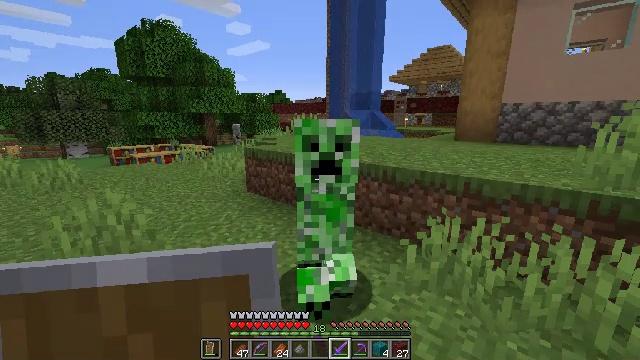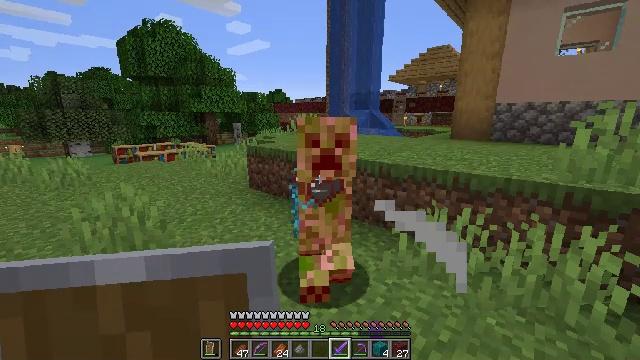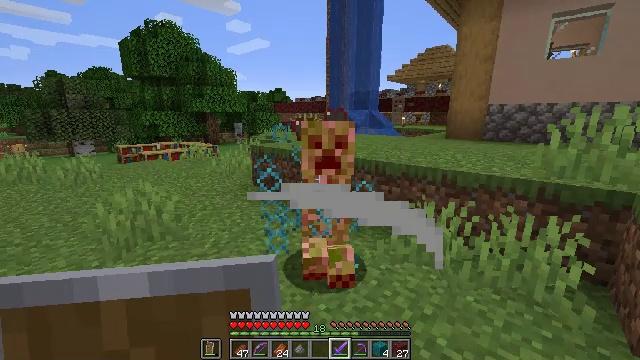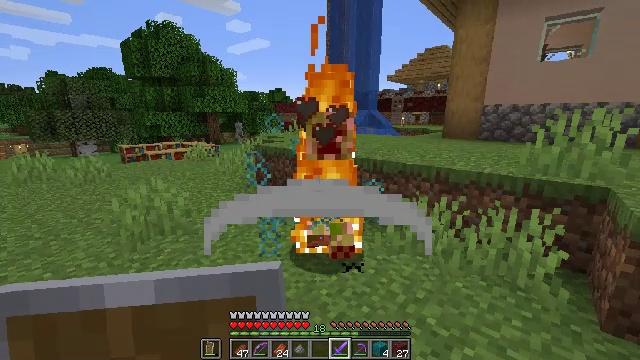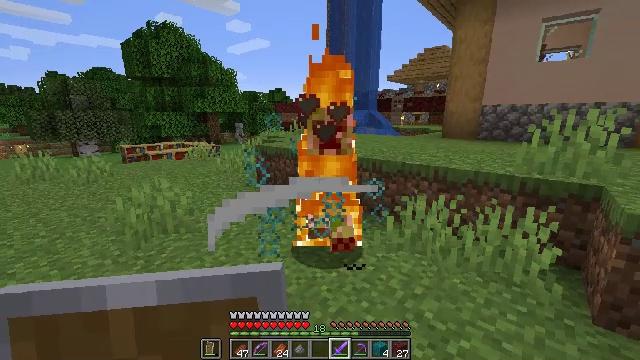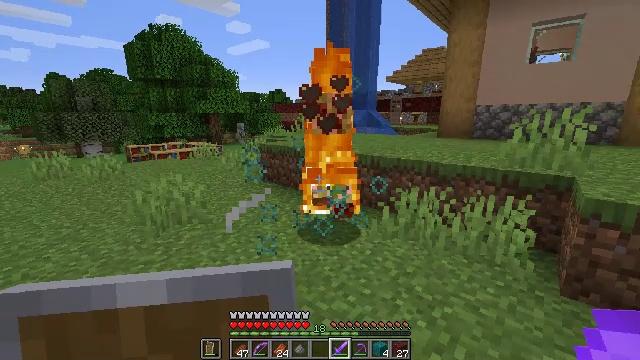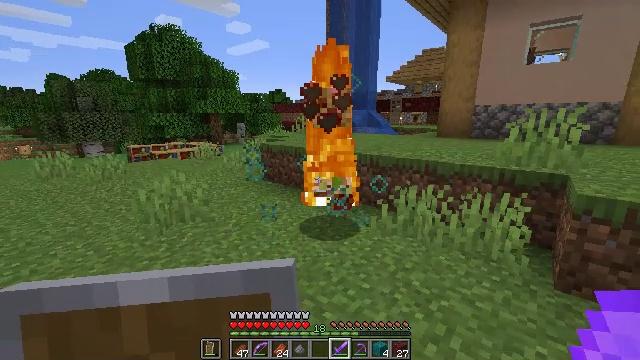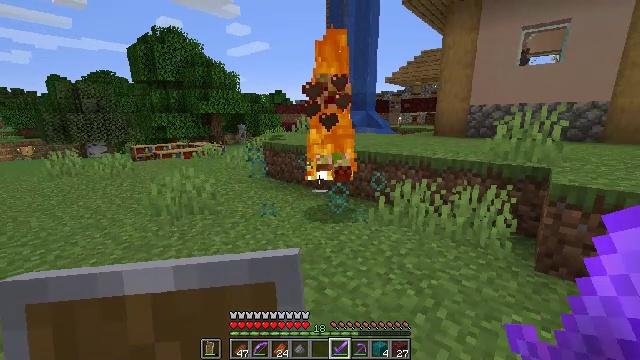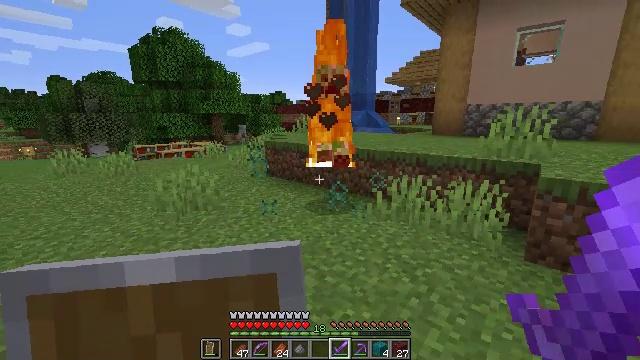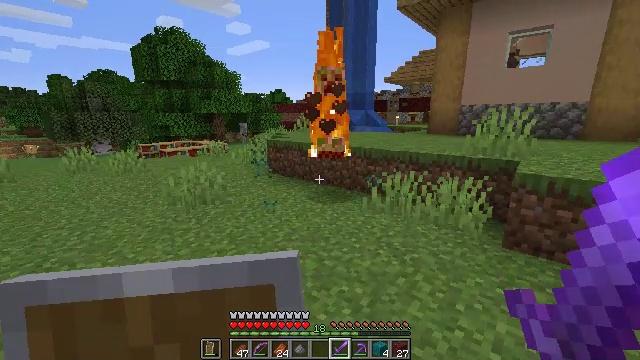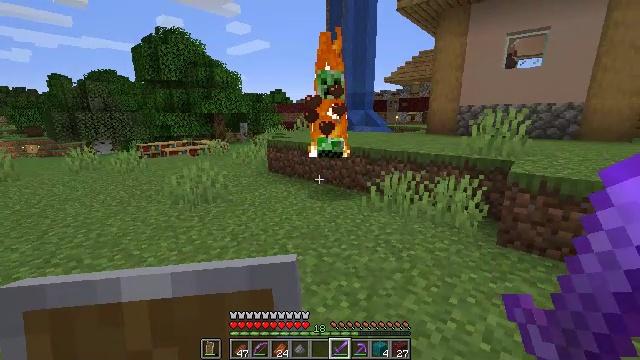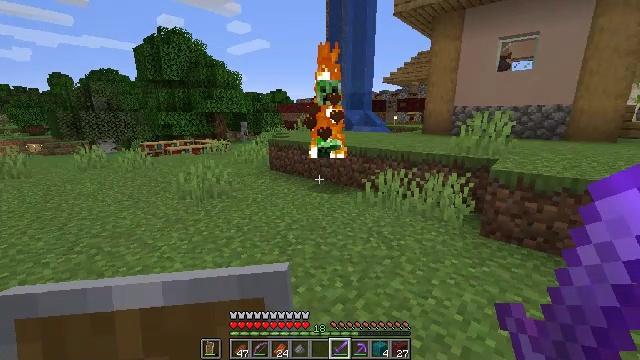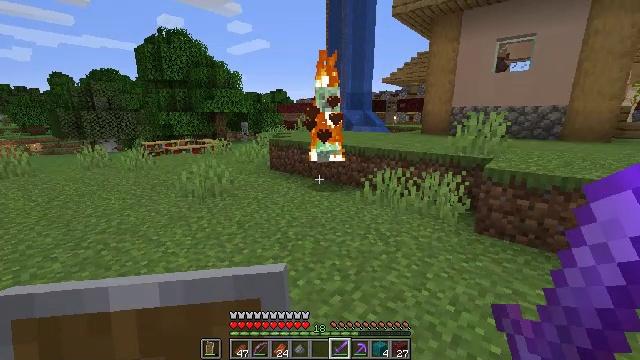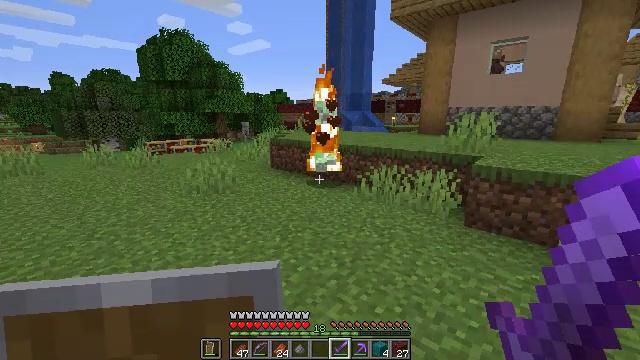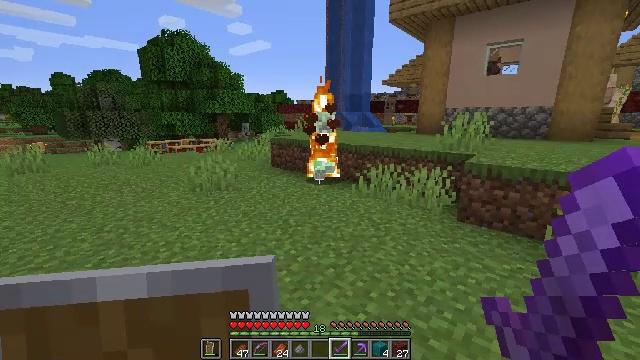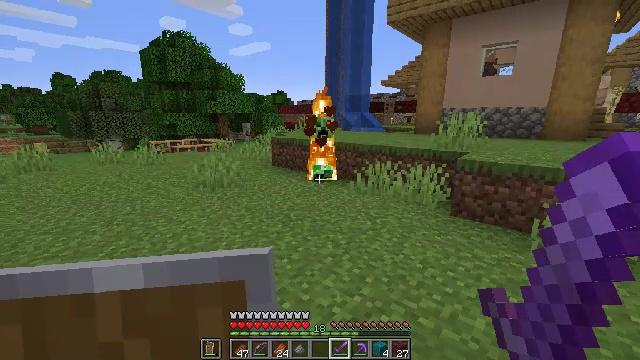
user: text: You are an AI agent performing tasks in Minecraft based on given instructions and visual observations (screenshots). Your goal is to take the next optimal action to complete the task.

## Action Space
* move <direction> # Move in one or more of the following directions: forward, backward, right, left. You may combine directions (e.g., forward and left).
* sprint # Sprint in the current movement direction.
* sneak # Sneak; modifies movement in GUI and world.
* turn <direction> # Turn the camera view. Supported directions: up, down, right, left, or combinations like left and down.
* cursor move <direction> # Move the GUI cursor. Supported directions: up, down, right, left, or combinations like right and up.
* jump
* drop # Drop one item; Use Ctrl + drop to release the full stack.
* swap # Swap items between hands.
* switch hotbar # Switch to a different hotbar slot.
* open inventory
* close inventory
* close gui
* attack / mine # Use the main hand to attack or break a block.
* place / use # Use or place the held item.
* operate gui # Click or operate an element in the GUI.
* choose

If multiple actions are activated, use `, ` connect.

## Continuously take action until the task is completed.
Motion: motion action
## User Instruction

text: Kill mobs.
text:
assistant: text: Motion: move back
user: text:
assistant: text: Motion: move back
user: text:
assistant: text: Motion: move back
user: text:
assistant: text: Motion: move back
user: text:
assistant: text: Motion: move back
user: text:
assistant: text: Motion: move back
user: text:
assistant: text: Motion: move back
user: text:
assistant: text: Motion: move back
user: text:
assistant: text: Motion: move back
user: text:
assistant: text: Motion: move back
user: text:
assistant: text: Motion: move back
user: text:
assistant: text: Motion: move back
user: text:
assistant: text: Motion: move back
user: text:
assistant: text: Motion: move back
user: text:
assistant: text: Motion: move back
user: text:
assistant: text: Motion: move back
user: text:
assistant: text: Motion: move back
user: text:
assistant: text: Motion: move back
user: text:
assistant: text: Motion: move back
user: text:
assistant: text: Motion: move back
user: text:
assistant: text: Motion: move back
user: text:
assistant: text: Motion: move back
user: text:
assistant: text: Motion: move back
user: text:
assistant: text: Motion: move back
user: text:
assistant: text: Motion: move back
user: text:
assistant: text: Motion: move back
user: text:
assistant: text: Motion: move back
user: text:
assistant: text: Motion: move back
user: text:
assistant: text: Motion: move back
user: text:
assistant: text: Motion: no_op